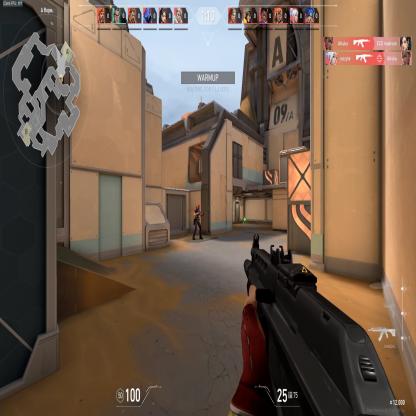
Label: enemy